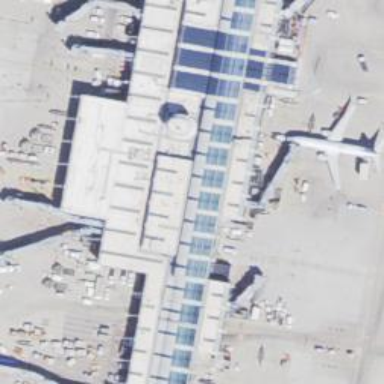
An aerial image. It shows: Information terminal.